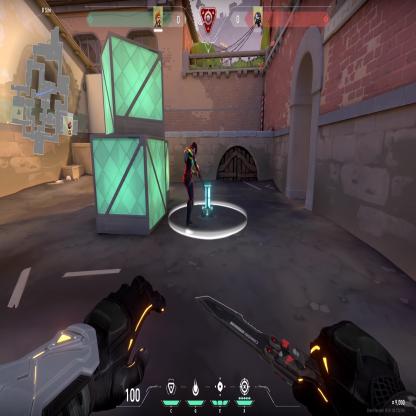
Label: planted spike ; enemy